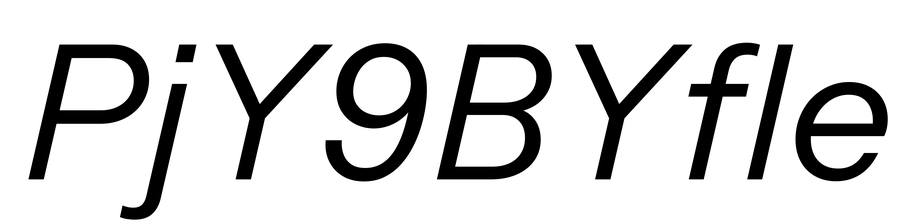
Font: InstrumentSans-Italic_Italic